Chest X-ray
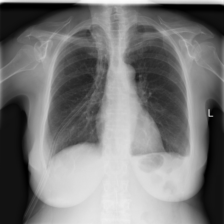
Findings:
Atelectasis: negative
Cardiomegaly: negative
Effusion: positive
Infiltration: negative
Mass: negative
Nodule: negative
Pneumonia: negative
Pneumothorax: negative
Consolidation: negative
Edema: negative
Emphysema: negative
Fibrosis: negative
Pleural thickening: negative
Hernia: negative